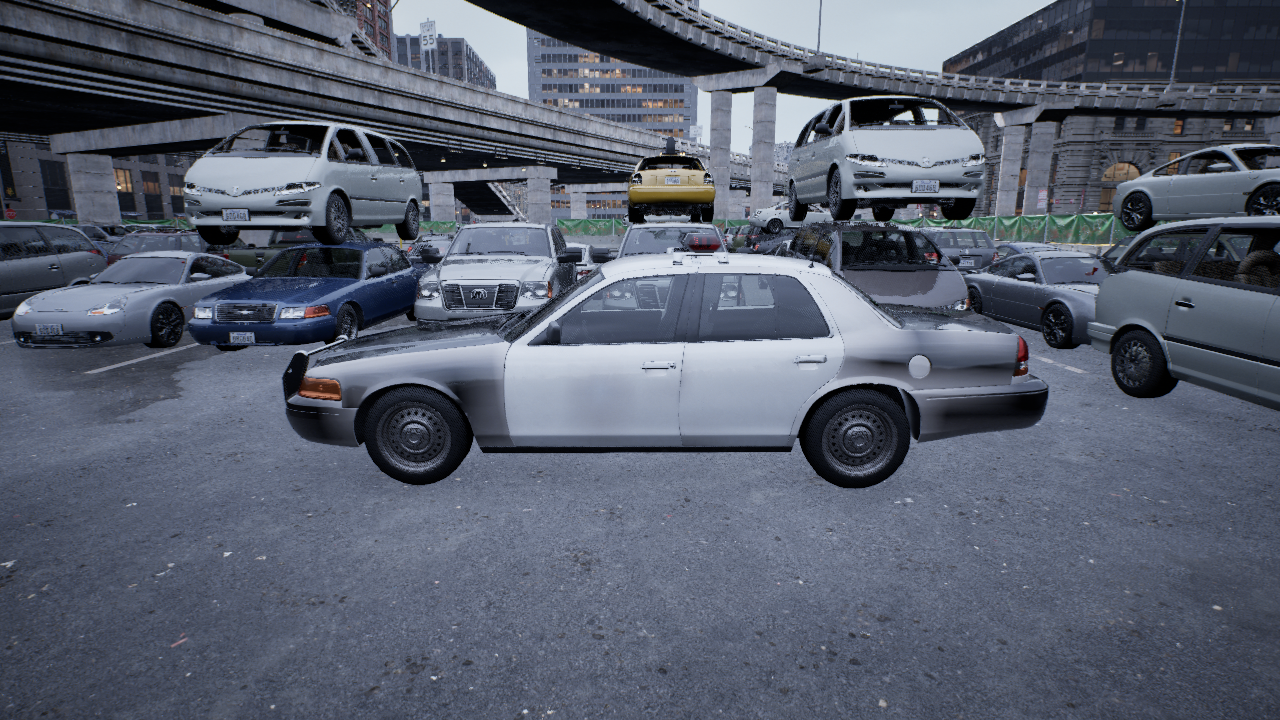
Venue: arterial
Lighting: overcast
Vehicle rig: sedan